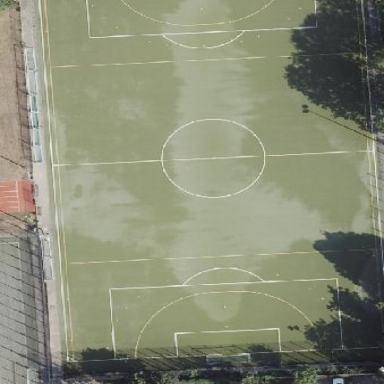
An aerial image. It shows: Artificial turf soccer pitch for leisure land.